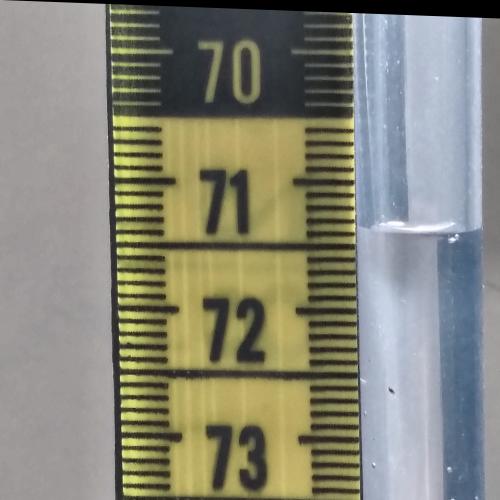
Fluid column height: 71.4 cm